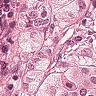
Metastatic tissue present: yes